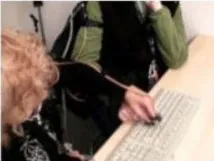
Photograph showing the two accelerometers attached to the index fingers of both the participant, and ,his facilitator.
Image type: medical_photograph (skin_photograph)